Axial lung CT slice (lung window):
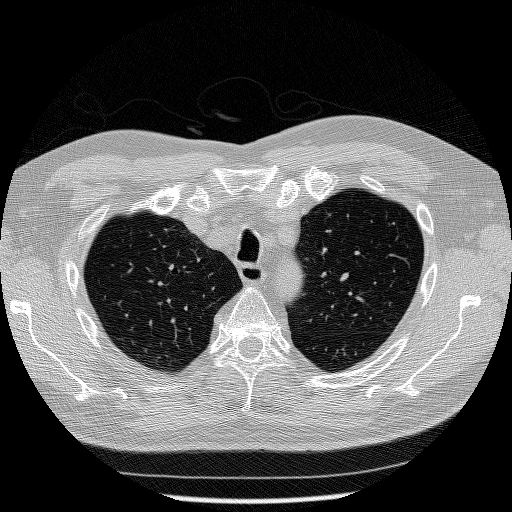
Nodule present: no